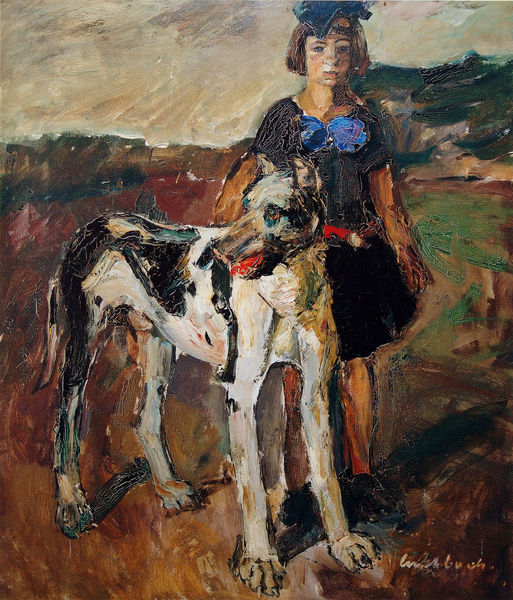
Titel: Mädchen mit Hund
Künstler: Fritz Urschbach
Standort: München
Institution: Städtische Galerie im Lenbachhaus
Schlagwörter: berg, blau, dunkel, himmel, kopf, schatten, weiß, wolken, gelb, grün, landschaft, mädchen, braun, frau, grau, hell, kleid, licht, mund, nase, orange, schwarz, blick, gassi, gürtel, hund, rot, tier, tiere, weg, wiese, wolke, beige, expressionismus, rock, schleife, jung, augen, band, bluse, gesicht, mensch, stehen, portrait, porträt, signatur, erde, horizont, hügel, natur, pastos, kind, ohren, beine, bewölkt, schwanz, klein, röckchen, duktus, pfoten, corinth, lovis, spaziergang, groß, schwarzweiß, ausgehen, kleidchen, flecken, schnauze, dogge, moor, lanschaft, zunge, cape, beschützen, spachtelspuren, freunde, frauchen, gassi gehen, hündin, rassehund, schleilfe